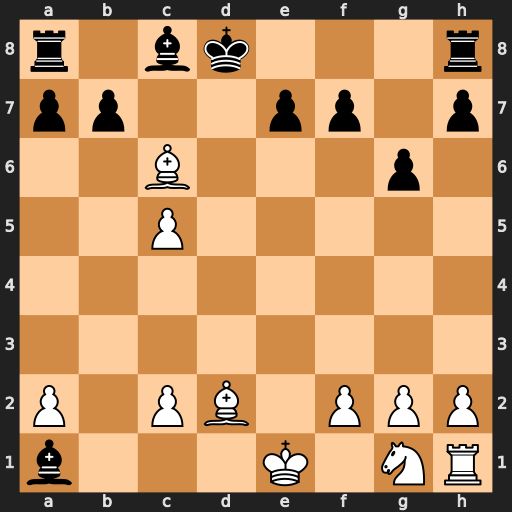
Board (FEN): r1bk3r/pp2pp1p/2B3p1/2P5/8/8/P1PB1PPP/b3K1NR
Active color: w
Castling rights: K
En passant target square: -
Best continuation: Ba5+ b6 cxb6 Bb7 Bxb7